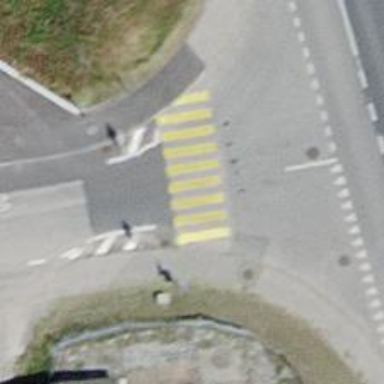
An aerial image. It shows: Uncontrolled zebra crossing on the road.